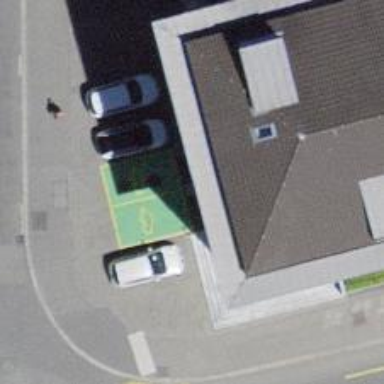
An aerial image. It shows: Charging station.